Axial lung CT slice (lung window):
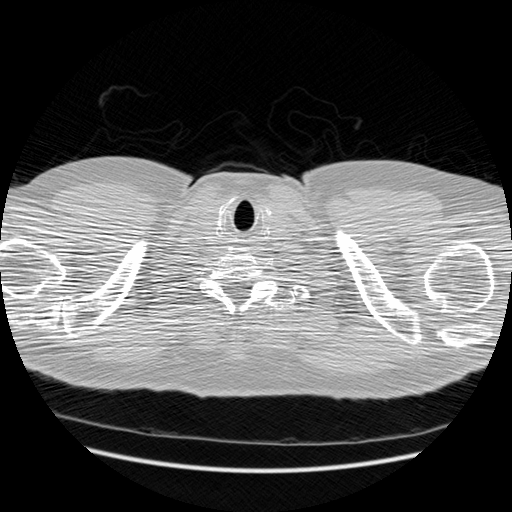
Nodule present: no